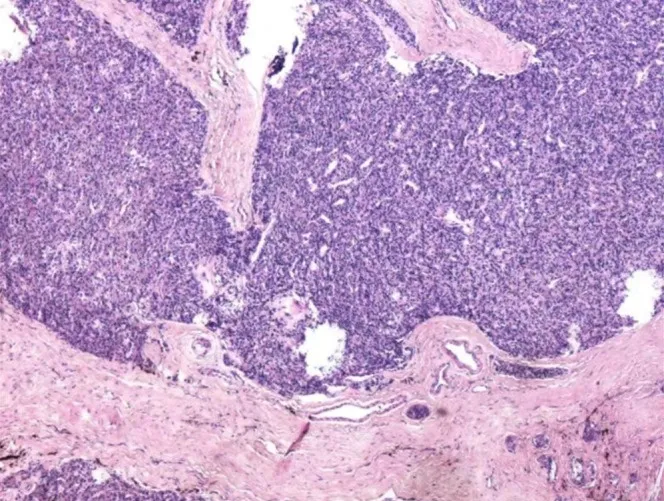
The pathologic images of the surgical specimen.
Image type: pathology (h&e)